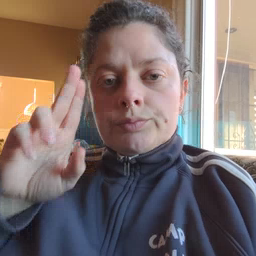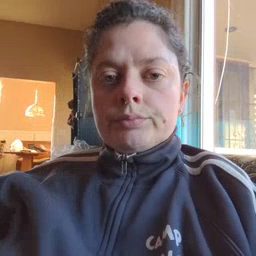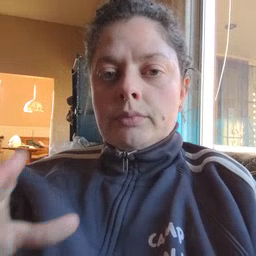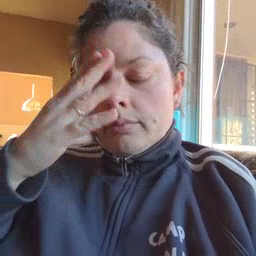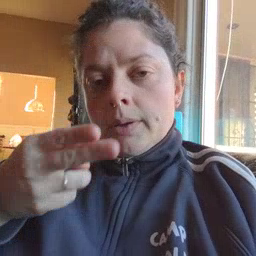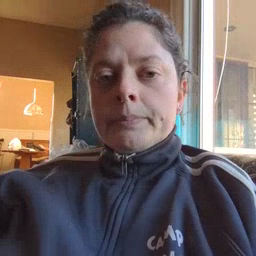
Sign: nap